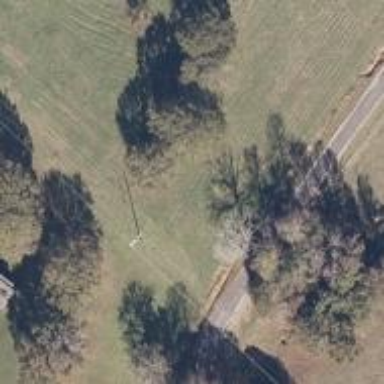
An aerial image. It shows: Power pole.